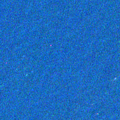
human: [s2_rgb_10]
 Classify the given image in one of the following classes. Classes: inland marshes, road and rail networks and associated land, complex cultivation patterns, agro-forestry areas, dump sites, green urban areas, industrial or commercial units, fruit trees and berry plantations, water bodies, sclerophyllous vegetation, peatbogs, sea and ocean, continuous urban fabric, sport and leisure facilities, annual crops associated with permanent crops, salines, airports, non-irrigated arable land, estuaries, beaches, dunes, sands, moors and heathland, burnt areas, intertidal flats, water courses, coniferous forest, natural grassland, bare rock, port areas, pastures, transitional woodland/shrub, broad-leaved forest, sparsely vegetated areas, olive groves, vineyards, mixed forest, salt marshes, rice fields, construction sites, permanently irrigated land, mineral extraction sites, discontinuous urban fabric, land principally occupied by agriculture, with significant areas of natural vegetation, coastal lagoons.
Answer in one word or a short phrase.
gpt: sea and ocean